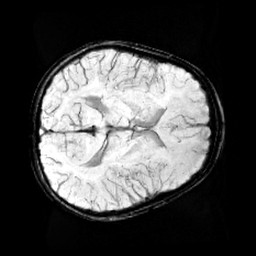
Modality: minIP
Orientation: axial
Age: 9
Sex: male
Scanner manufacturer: siemens
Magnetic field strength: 3 T
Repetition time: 0.027 s
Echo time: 0.02 s